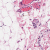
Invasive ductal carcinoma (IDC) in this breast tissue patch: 0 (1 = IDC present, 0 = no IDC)